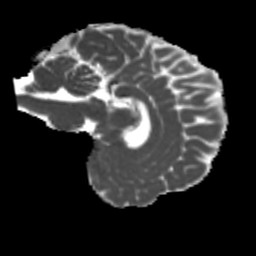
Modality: MD
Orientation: sagittal
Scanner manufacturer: siemens
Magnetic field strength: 3 T
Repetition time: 4 s
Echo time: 0.0594 s